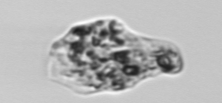
Label: Amoeba